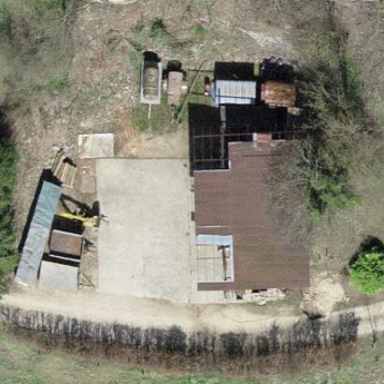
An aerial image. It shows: Farmyard area.